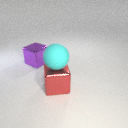
large cyan rubber sphere above large red metal cube